Interaction volume radius: 5 \u00c5
Interaction volume height: 25 \u00c5
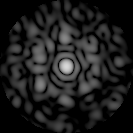
Disorder parameter: 0.7916